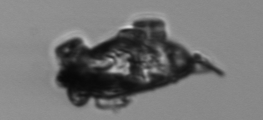
Label: Delphineis